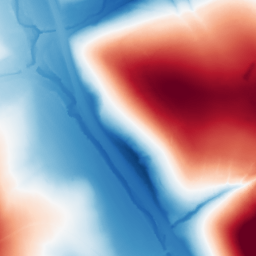
Category: classical
Decomposition family: gaussian
Decomposition parameters: sigma: 100
Upsampling method: regularized
Upsampling parameters: scale: 4
lambda_reg: 0.01
Upsampling scale: 4